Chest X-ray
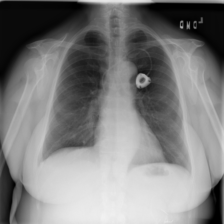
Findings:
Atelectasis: negative
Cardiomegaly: negative
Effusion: negative
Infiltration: negative
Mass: negative
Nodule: negative
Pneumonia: negative
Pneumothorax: negative
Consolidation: negative
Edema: negative
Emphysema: negative
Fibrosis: negative
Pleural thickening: negative
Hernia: negative